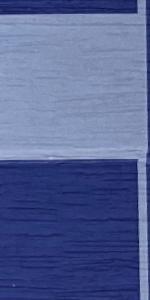
Label: Empty